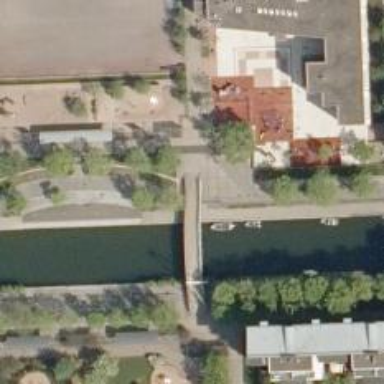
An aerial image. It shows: Bridge over cycleway.